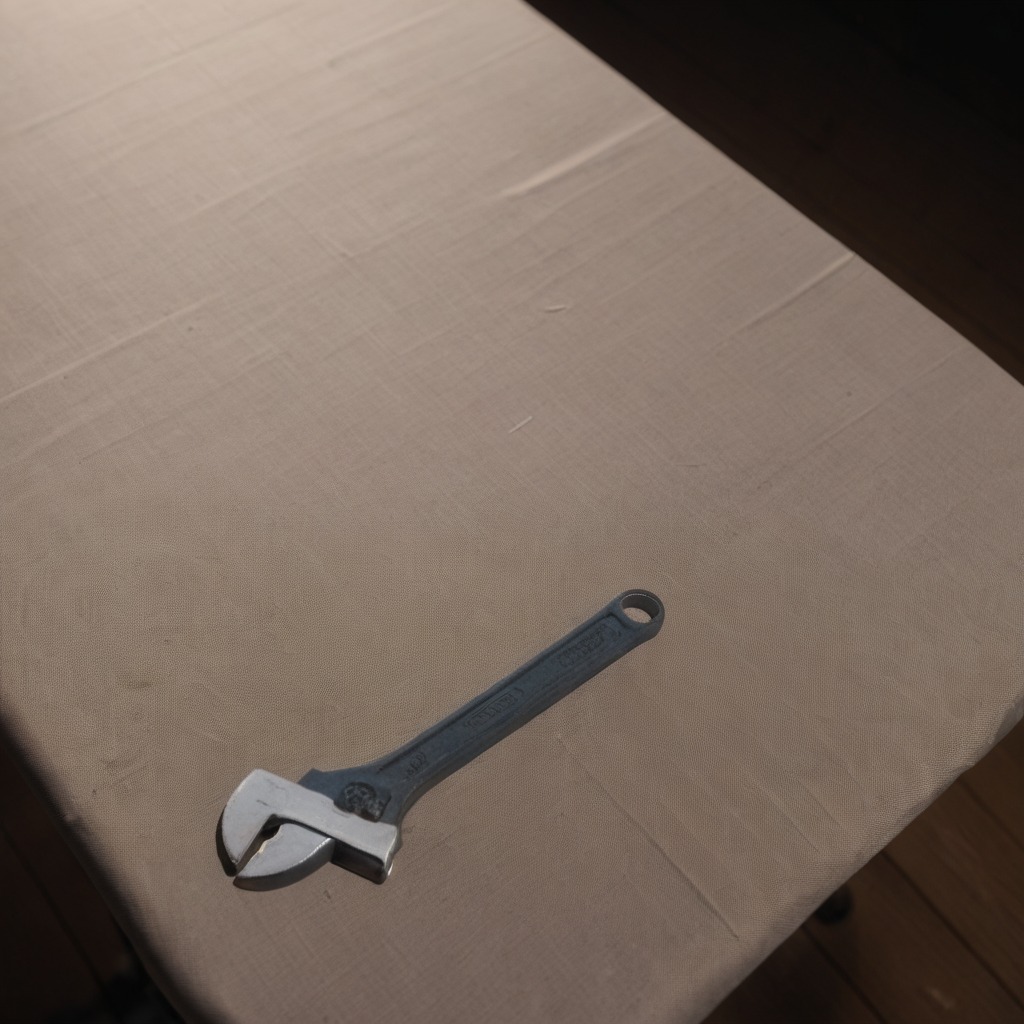
A wrench is lying on a wooden table.